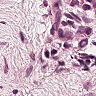
Metastatic tissue present: yes